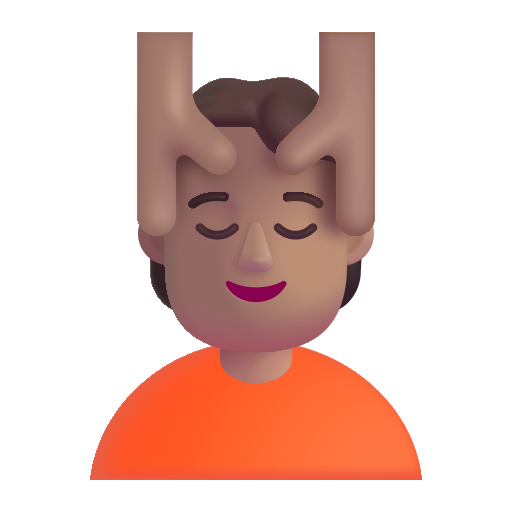
person getting massage color